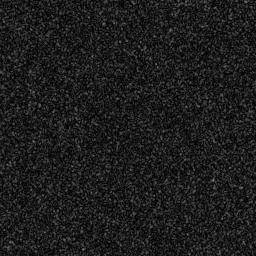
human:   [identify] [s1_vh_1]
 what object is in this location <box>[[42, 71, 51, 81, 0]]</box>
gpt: <ref>1 medium ship at the bottom</ref>